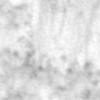
Label: no_change